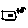
Label: fish